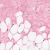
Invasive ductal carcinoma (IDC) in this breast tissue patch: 0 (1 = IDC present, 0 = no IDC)